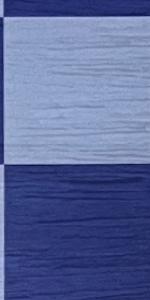
Label: Empty